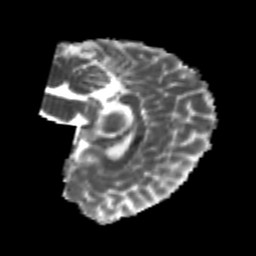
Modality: MD
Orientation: sagittal
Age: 24
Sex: female
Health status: healthy
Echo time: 0.074 s